Field crop: maize
Growth stage: 2
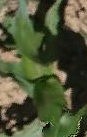
Species: maize